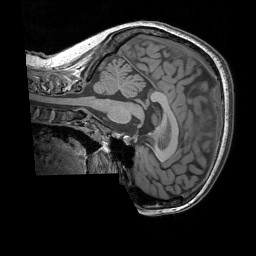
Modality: T1w
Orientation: sagittal
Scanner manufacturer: siemens
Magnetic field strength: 3 T
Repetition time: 1.83 s
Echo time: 0.00303 s